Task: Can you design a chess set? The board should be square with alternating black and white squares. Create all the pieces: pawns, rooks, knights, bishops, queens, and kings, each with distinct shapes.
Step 1027:
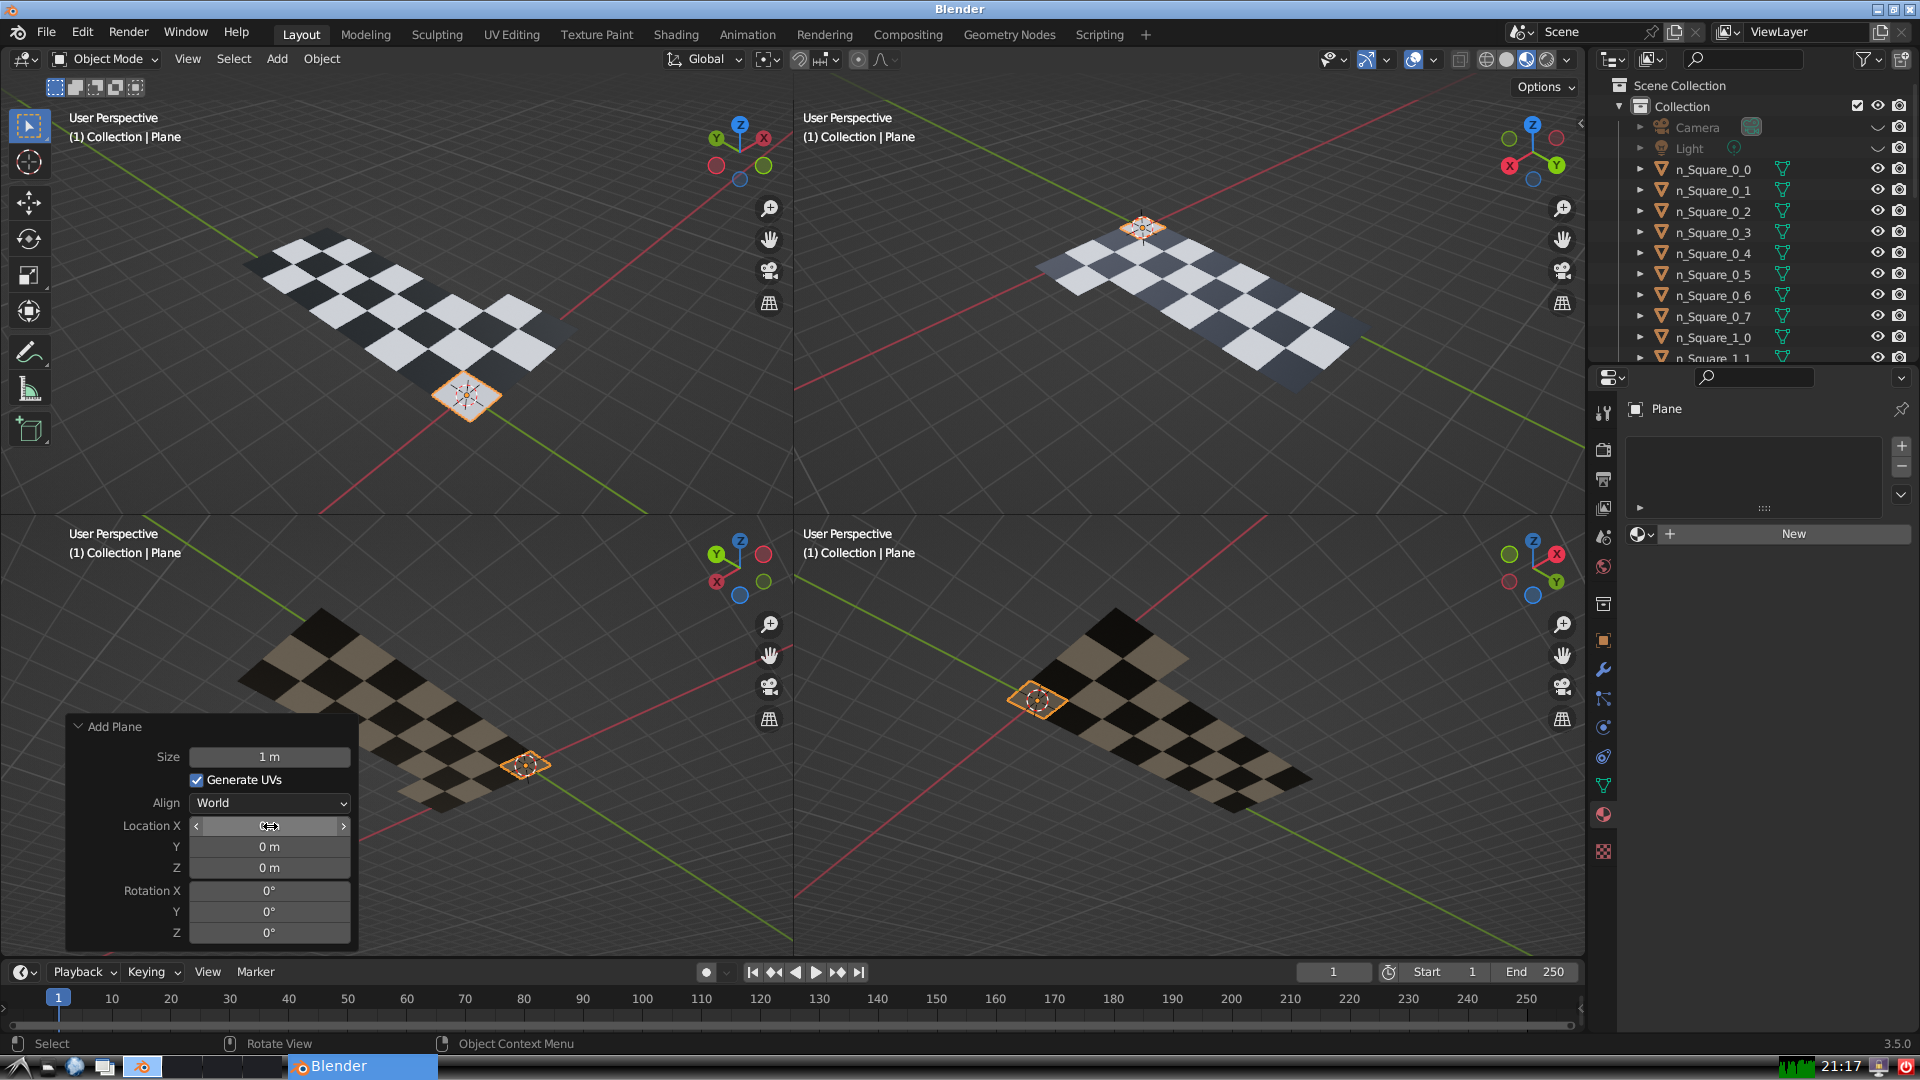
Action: click: no